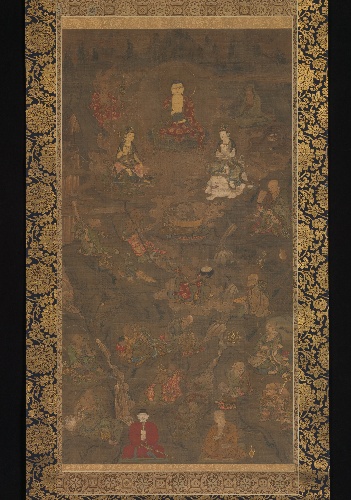
Title: 釈迦三尊十六羅漢像|Shaka (Shakyamuni), the Historical Buddha, with Two Attendant Bodhisattvas and Sixteen Arhats
Date: 14th century
Object type: Hanging scroll
Classification: Paintings
Medium: Hanging scroll; ink, color, and gold on silk
Culture: Japan
Period: Kamakura (1185–1333)–Nanbokuchō (1336–92) period
Dimensions: Image: 56 1/8 × 29 13/16 in. (142.5 × 75.7 cm)
Overall with mounting: 96 7/16 × 39 1/8 in. (245 × 99.3 cm)
Overall with knobs: 96 7/16 × 42 3/8 in. (245 × 107.6 cm)
Department: Asian Art
Credit line: Mary Griggs Burke Collection, Gift of the Mary and Jackson Burke Foundation, 2015
Accession year: 2015
Repository: Metropolitan Museum of Art, New York, NY
Tags: Geese|Men|Dragons|Owls|Peacocks|Elephants|Monkeys|Tigers|Bodhisattvas|Lions|Buddhism|Buddha